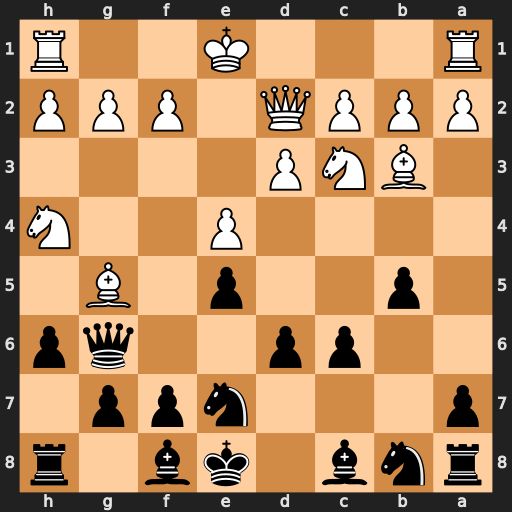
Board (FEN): rnb1kb1r/p3npp1/2pp2qp/1p2p1B1/4P2N/1BNP4/PPPQ1PPP/R3K2R
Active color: b
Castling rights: KQkq
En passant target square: -
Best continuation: Qxg5 Qxg5 hxg5